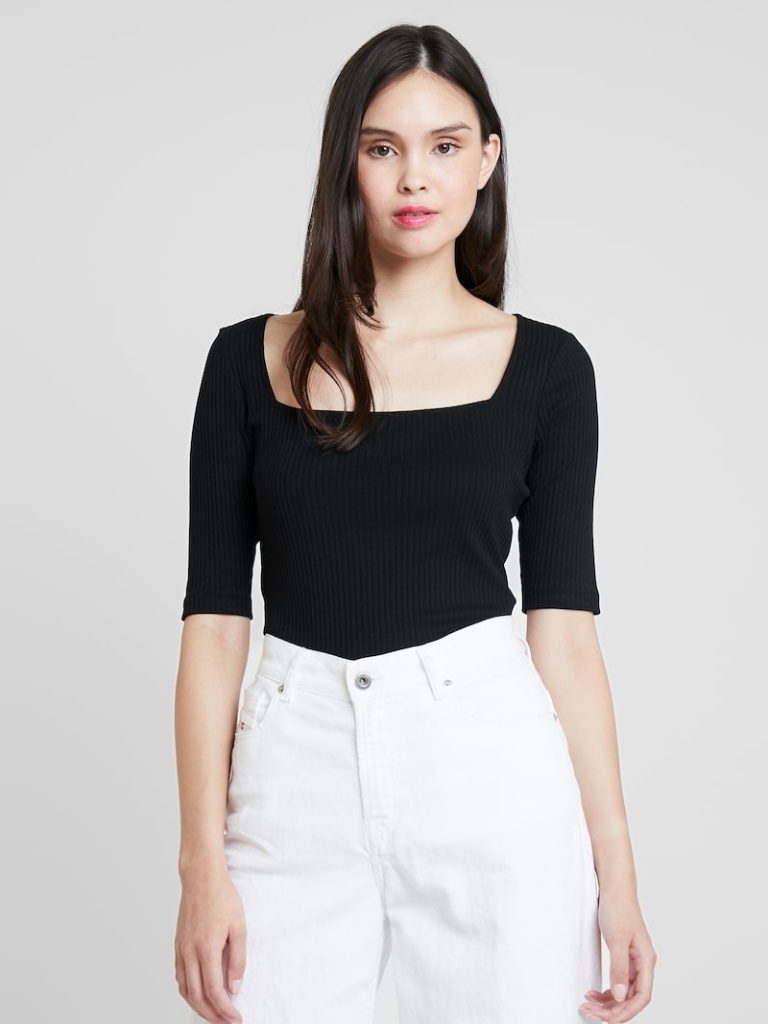
ribbed tight a long-sleeved with sleeves down hip length Fully Tucked in scoop bodysuit